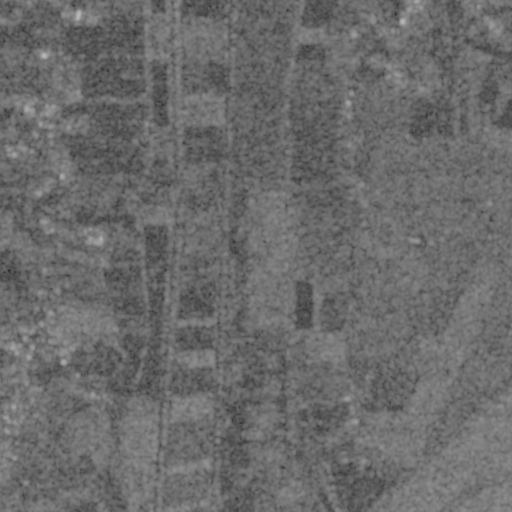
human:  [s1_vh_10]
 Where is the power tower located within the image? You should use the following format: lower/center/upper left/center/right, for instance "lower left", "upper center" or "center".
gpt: The power tower is located in the lower of the image.
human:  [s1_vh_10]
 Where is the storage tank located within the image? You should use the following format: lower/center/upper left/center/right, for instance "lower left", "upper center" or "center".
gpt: The storage tank is located in the upper left of the image.
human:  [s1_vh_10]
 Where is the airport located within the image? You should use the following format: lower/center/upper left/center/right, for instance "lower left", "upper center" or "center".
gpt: There is no airport in the image.

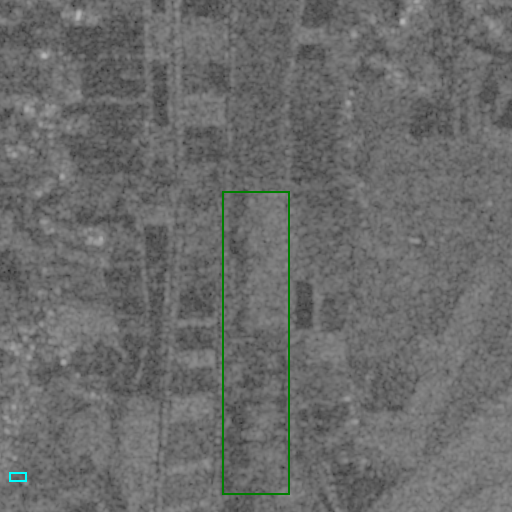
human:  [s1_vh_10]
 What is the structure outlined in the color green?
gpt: The structure outlined in green is a crop field.
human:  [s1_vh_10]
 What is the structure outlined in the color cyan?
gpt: The structure outlined in cyan is a park.
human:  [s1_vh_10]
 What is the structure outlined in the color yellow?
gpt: There is no yellow outline.